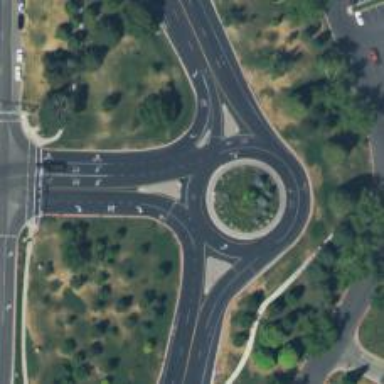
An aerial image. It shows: Tertiary road with asphalt surface leading to roundabout.